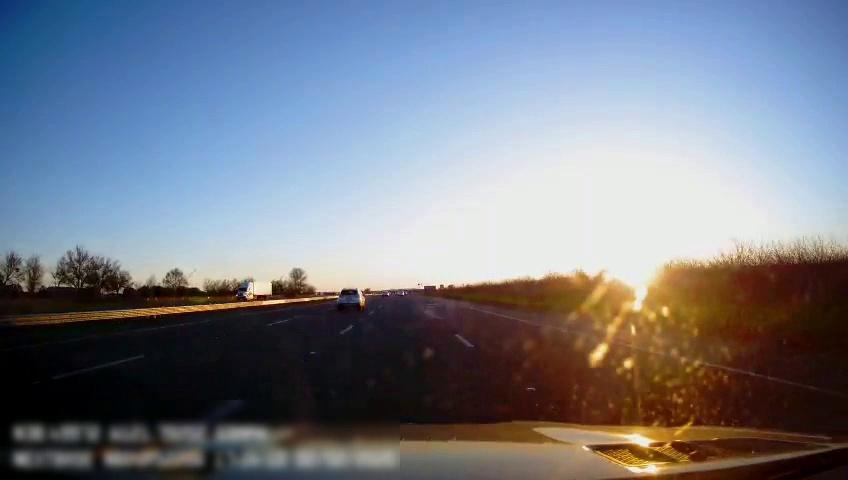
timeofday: Day
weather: Sunny
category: Drivable Space
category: Vehicles | SUV
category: Vehicles | Truck
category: Lanes | Alternate Lane
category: Lanes | Alternate Lane
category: Lanes | Current Lane
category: Lanes | Current Lane
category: Lanes | Alternate Lane